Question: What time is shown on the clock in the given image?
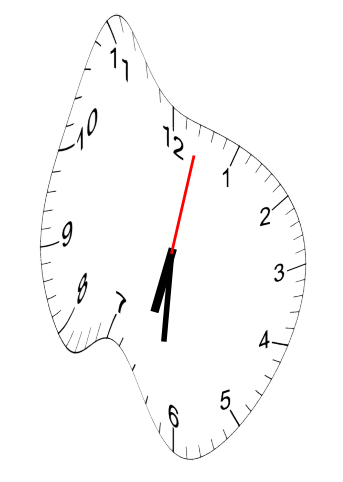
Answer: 06:31:02